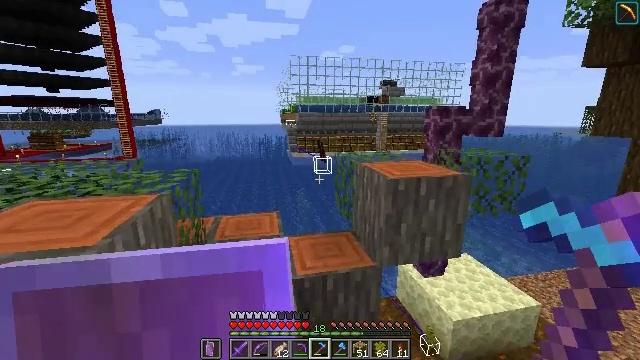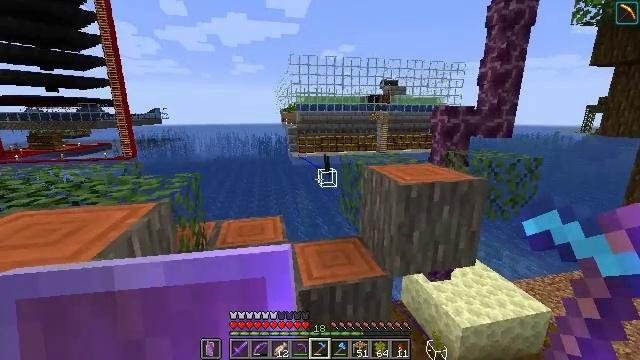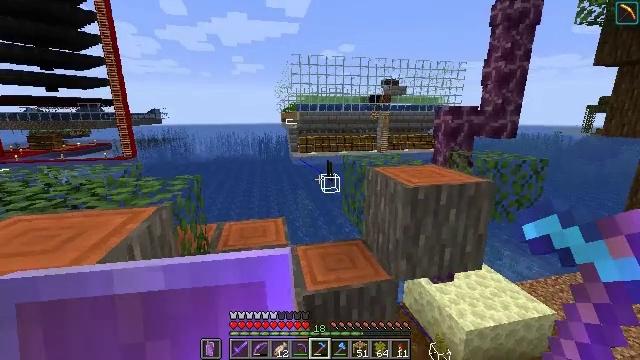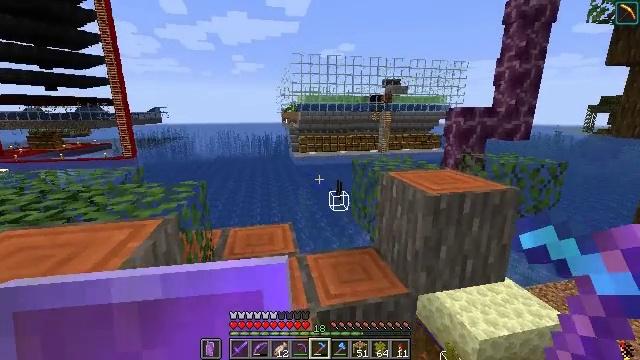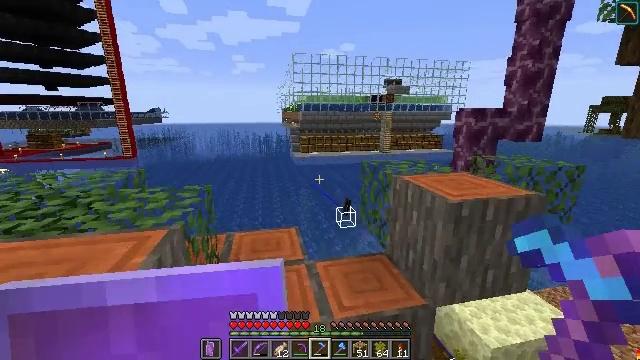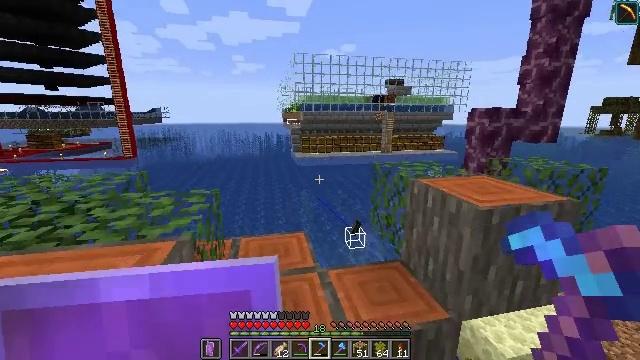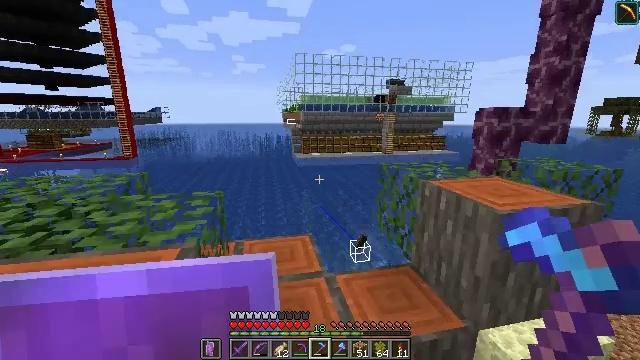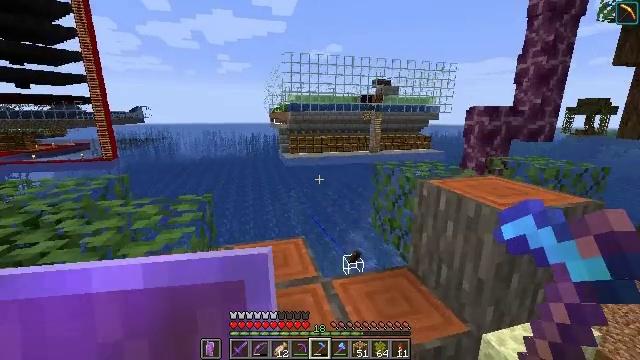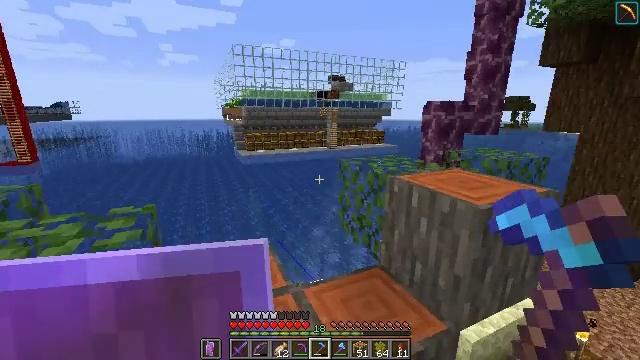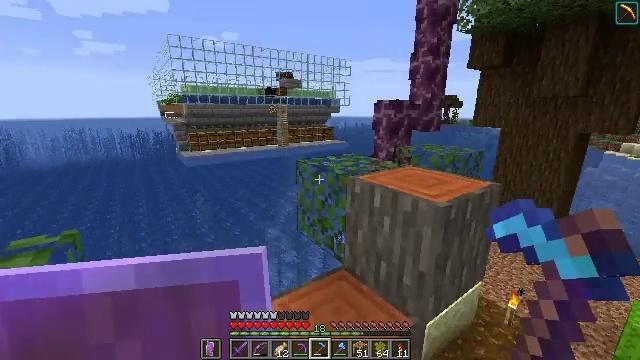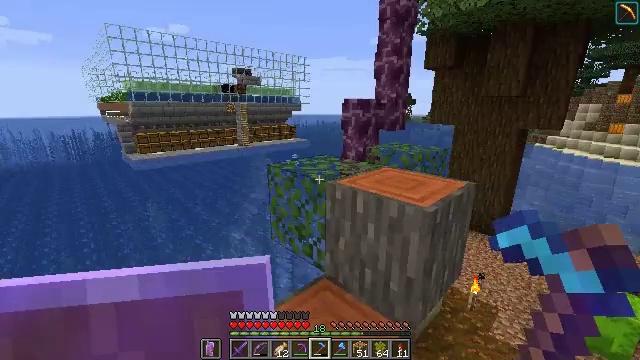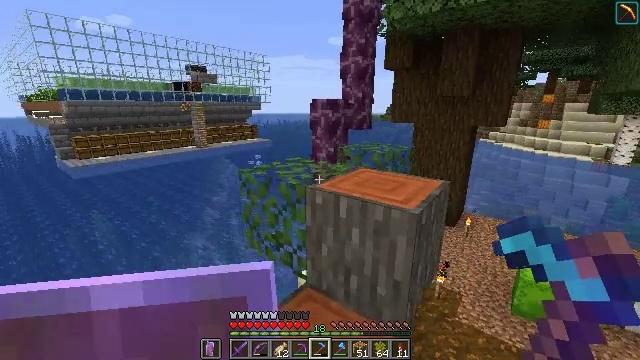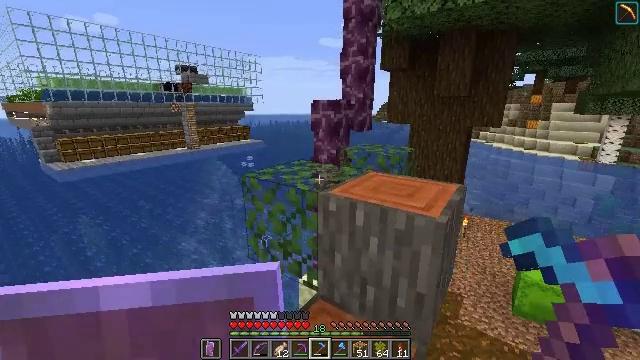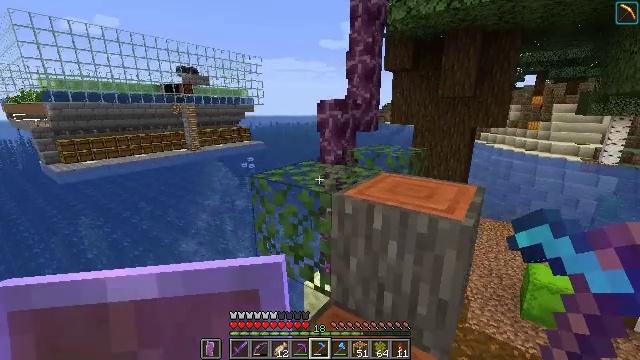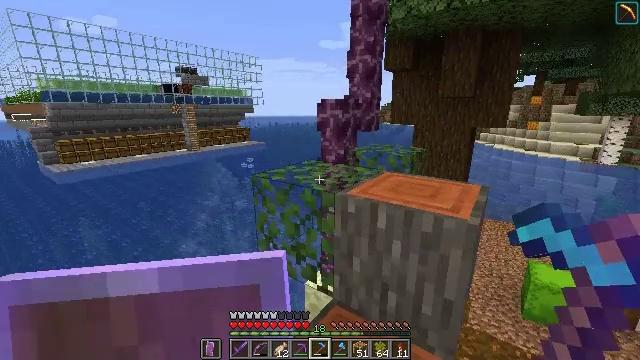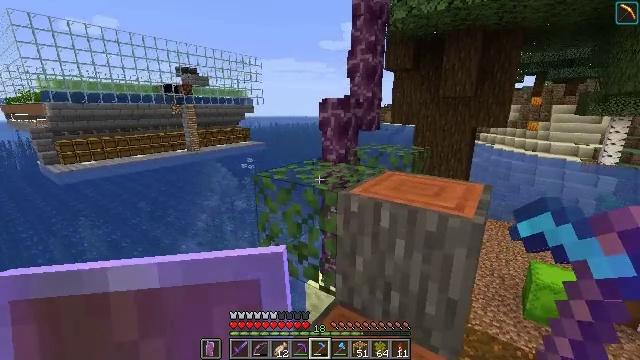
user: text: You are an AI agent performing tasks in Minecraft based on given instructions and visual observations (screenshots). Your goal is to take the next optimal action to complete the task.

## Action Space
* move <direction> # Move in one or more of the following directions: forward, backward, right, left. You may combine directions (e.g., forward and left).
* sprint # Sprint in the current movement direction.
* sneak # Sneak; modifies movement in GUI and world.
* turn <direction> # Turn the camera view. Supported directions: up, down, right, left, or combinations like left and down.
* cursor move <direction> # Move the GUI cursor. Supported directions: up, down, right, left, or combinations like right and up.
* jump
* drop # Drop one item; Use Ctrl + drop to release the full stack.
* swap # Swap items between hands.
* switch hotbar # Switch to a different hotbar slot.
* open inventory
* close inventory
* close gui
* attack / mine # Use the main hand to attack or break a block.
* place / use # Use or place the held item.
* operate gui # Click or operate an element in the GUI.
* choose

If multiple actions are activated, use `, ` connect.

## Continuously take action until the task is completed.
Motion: motion action
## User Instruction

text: Mine acacia leaves from the tree.
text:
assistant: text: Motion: move forward and move left
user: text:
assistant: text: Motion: move forward and move left
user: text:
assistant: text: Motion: move forward and move left
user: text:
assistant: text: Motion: move forward and move left
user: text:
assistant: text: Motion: move forward and move left
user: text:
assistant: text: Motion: move forward and move left
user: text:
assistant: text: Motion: move forward and move left, turn right
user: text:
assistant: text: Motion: move forward and move left, turn right
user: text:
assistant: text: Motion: move forward and move left, turn right
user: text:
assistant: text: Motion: move forward and move left, turn right
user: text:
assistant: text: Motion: move forward and move left, turn right
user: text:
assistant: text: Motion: turn right
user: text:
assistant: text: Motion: no_op
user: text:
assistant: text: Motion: no_op
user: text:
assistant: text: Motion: no_op
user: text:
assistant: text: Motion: no_op
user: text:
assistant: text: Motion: no_op
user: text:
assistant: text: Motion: attack / mine
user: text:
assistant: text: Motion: turn right, attack / mine
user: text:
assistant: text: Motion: turn right, attack / mine
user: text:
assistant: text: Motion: turn right, attack / mine
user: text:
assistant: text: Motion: turn right, attack / mine
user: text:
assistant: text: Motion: attack / mine
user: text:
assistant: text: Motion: attack / mine
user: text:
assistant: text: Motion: attack / mine
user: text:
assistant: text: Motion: attack / mine
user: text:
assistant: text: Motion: turn left, attack / mine
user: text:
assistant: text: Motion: attack / mine
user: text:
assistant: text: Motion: attack / mine
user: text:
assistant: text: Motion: attack / mine